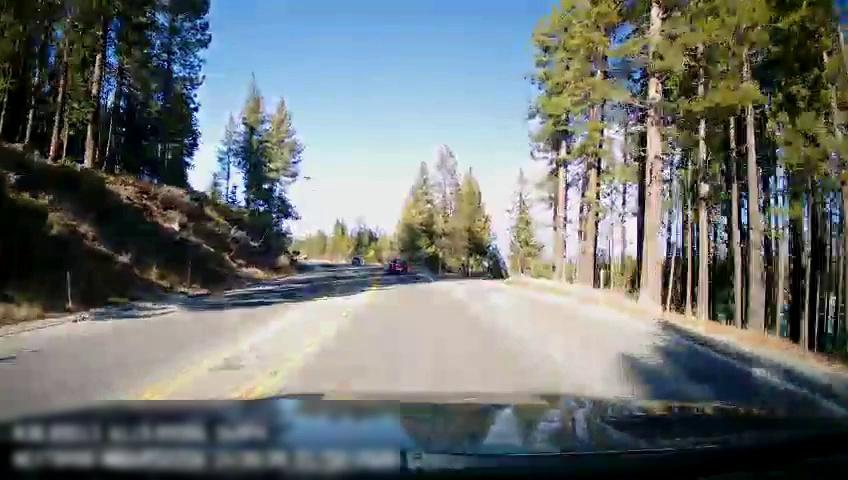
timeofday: Day
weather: Sunny
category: Drivable Space
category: Vehicles | Car
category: Lanes | Current Lane
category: Lanes | Opposite Lane